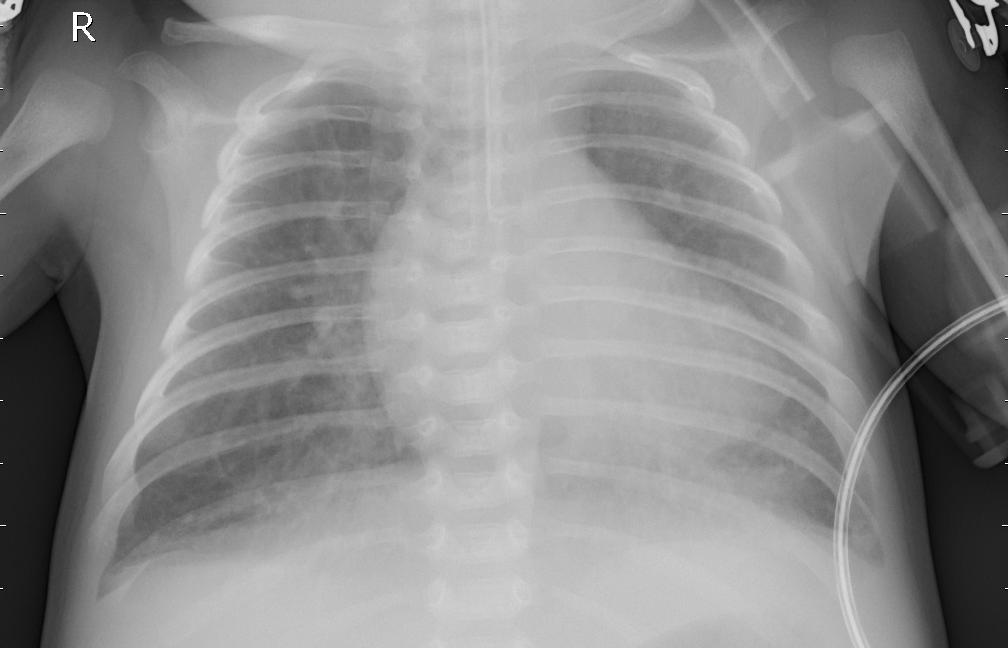
Diagnosis: PNEUMONIA